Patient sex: M
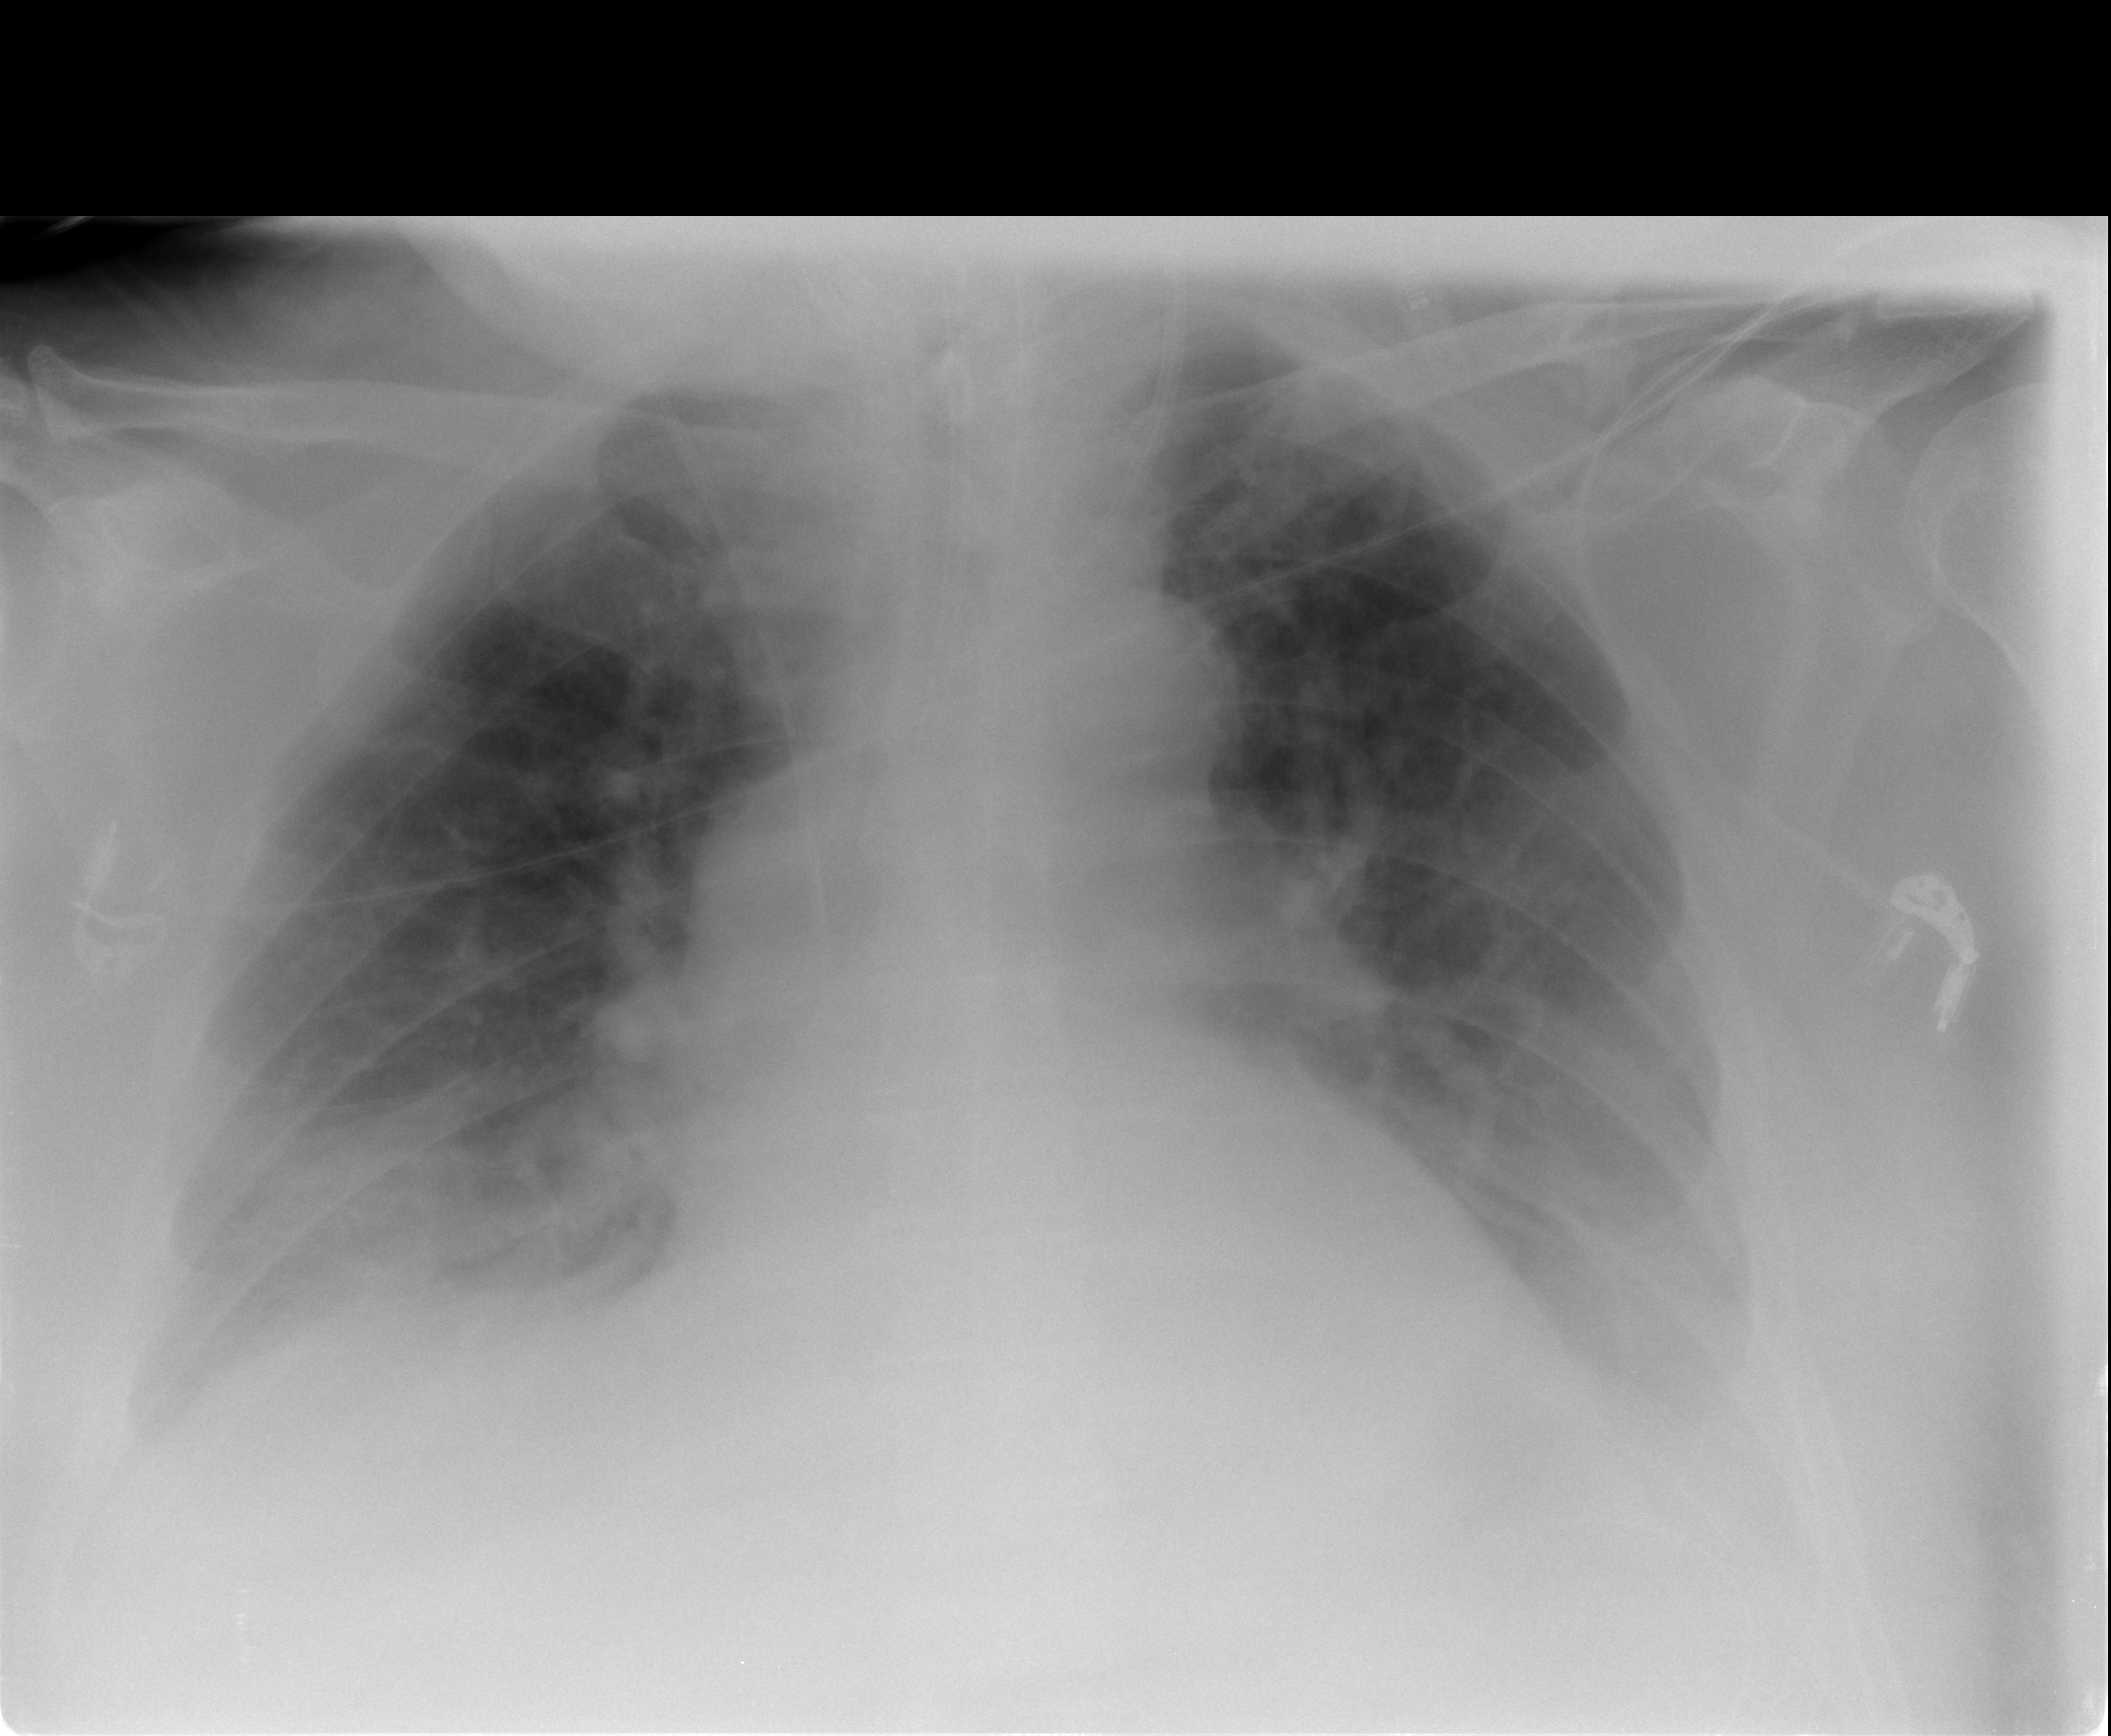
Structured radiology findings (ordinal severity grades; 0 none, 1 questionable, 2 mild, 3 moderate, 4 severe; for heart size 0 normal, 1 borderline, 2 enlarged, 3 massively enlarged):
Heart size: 1
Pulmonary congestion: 2
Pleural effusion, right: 2
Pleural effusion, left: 2
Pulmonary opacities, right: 1
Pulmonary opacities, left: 1
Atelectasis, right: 2
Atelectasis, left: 2